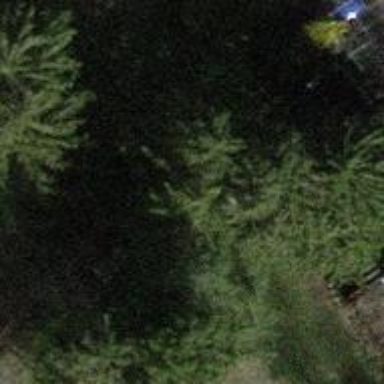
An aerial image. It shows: Needle-leaved tree in nature.